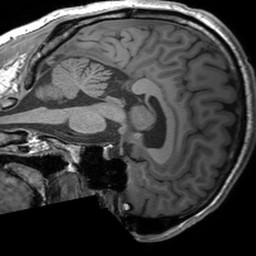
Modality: T1w
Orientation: sagittal
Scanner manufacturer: siemens
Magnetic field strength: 3 T
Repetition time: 1.54 s
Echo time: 0.00234 s